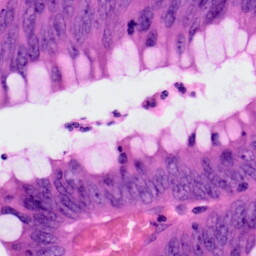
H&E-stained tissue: Colon